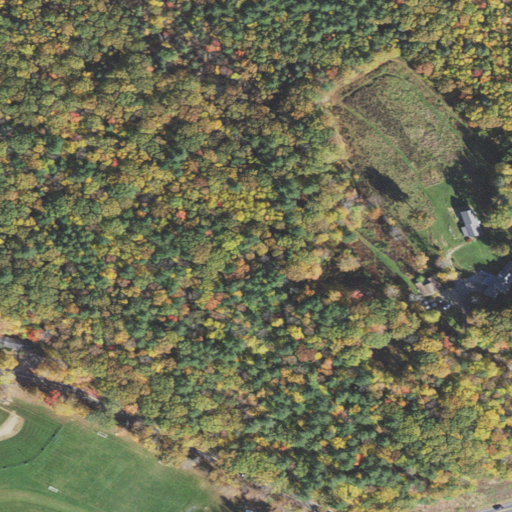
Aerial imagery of mountain in New Hampshire named Hicks Hill containing mixed forest, deciduous forest, pasture, shrub, open development, low intensity development, evergreen forest, and medium intensity development